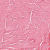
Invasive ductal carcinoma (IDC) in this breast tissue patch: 0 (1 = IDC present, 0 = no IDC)